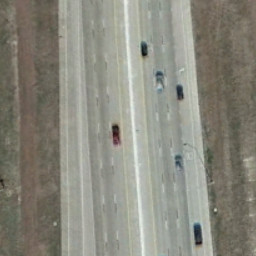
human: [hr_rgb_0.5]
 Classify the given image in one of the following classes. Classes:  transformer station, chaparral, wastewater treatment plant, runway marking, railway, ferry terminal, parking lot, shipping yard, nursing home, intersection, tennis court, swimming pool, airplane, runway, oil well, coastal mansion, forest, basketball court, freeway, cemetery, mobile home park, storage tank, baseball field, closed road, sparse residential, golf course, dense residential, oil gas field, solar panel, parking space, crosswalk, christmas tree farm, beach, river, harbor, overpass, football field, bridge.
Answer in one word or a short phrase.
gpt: freeway